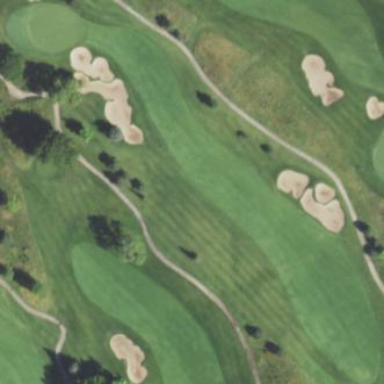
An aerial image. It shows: Golf fairway in the image.